九年级 · 画法几何学
某农场拟建两间矩形饲养室, 一面靠现有墙（墙长 $12 \mathrm{~m}$ ), 中间用一道墙隔开, 并在如图所示的三处各留 $1 \mathrm{~m}$ 宽的门. 已知计划中的材料可建墙体(不包括门)总长为 $27 \mathrm{~m}$,则能建成的饲养室面积最大为 $\qquad$ $\mathrm{m}^{2}$.

（第 13 题）

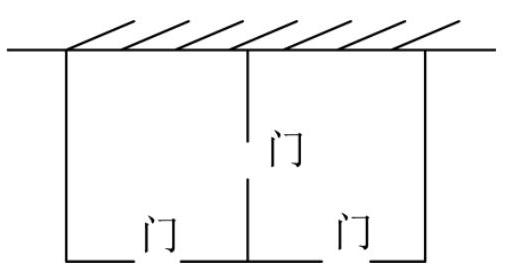
答案:  75

解析: 设垂直于墙面的长度为 $x$, 面积为 $S$, 利用矩形面积公式列得二次函数的解析式,根据二次函数的性质即可求解.

【详解】解: 首先设垂直于墙面的长度为 $x$, 面积为 $S$,

则根据题意可得: 平行于墙面的长度为 $27+3-3 x=(30-3 x)$,

则 $S=x(30-3 x)=-3(x-5)^{2}+75$,

$\because-3<0$

$\therefore$ 则当 $x=5$ 时, $y$ 有最大值, 最大值为 75 ,

即饲养室的最大面积为 75 平方米.

故答案为: 75 .

【点睛】本题考查了二次函数的应用, 解题的关键是从实际问题中抽象出函数模型, 难度不大.